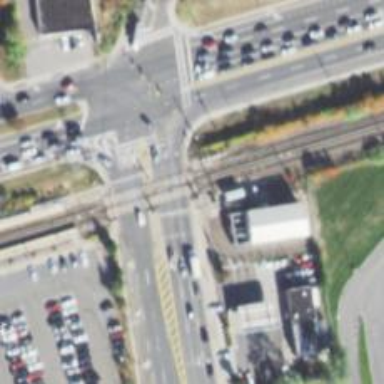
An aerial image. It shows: Crossing for the railway.